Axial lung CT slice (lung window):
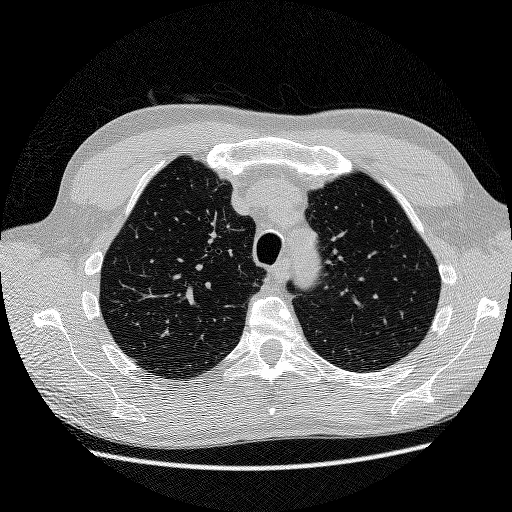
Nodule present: no